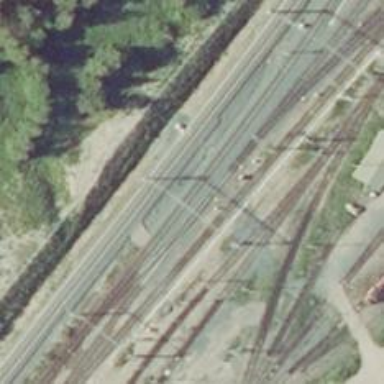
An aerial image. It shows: Continuous rail railway with electrified contact line.